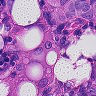
Metastatic tissue present: yes